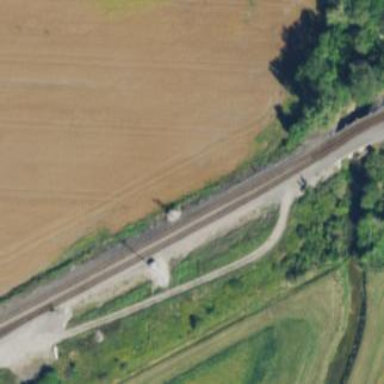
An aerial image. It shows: Railway area.